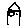
Label: house